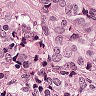
Metastatic tissue present: yes